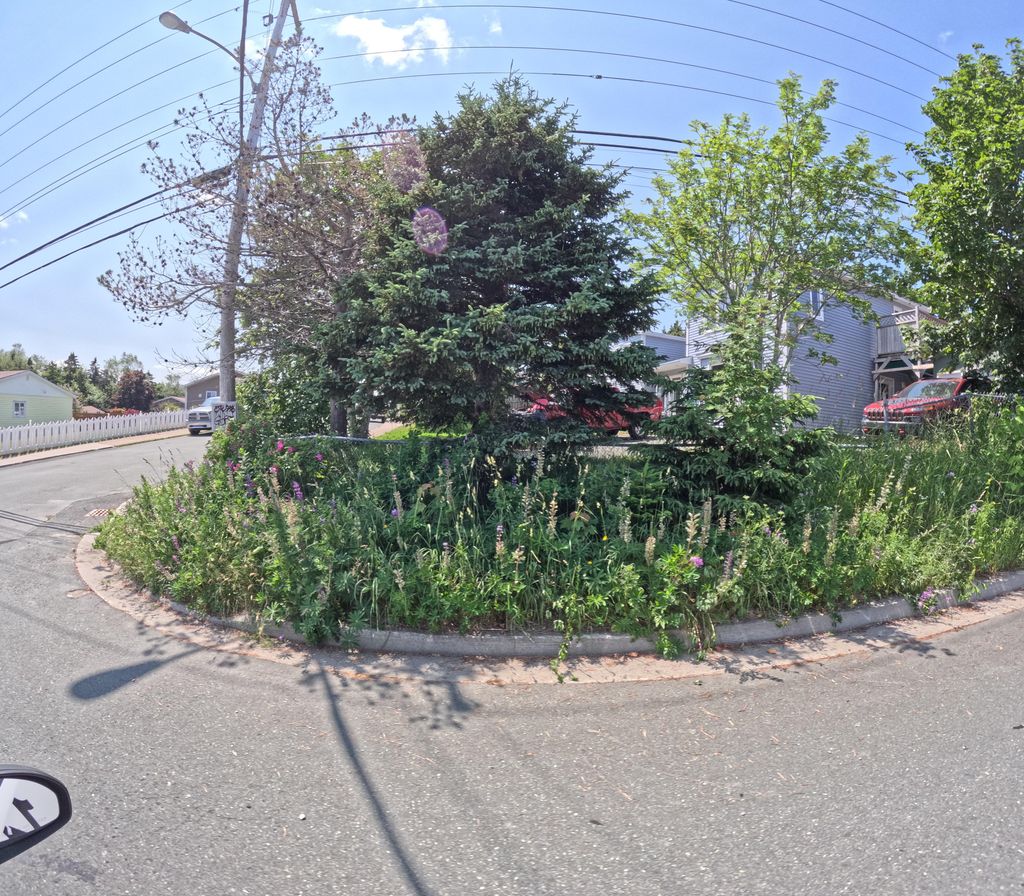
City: st_johns